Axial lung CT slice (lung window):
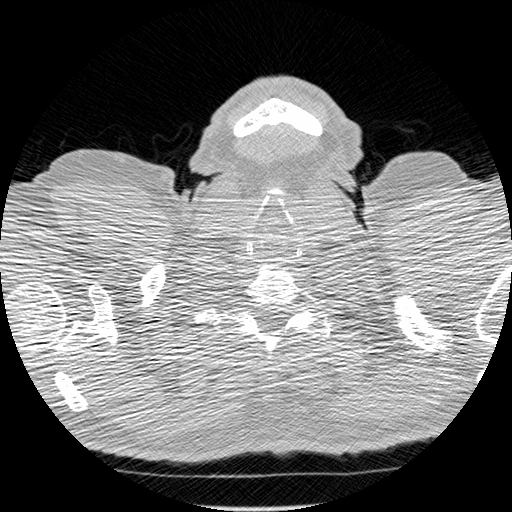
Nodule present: no